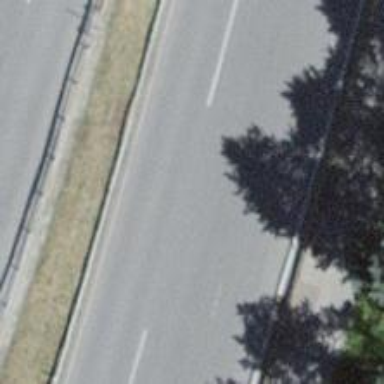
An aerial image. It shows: Asphalt road designated as trunk highway.